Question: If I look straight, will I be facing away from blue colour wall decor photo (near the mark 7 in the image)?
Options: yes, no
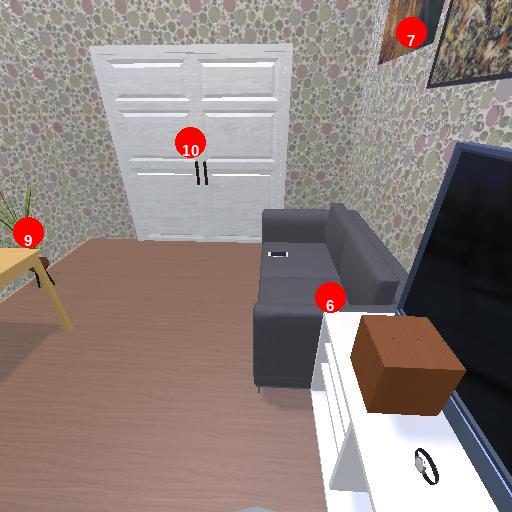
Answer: yes